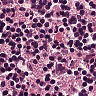
Metastatic tissue present: no